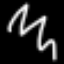
Label: squiggle